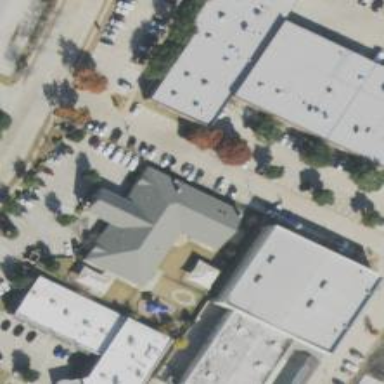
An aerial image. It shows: Commercial building with hipped roof.